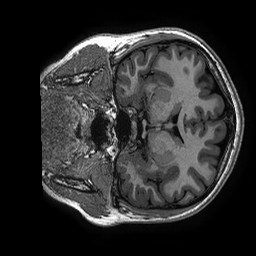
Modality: T1w
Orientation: coronal
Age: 20
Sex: female
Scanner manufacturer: ge
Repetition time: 0.00733 s
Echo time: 0.003 s